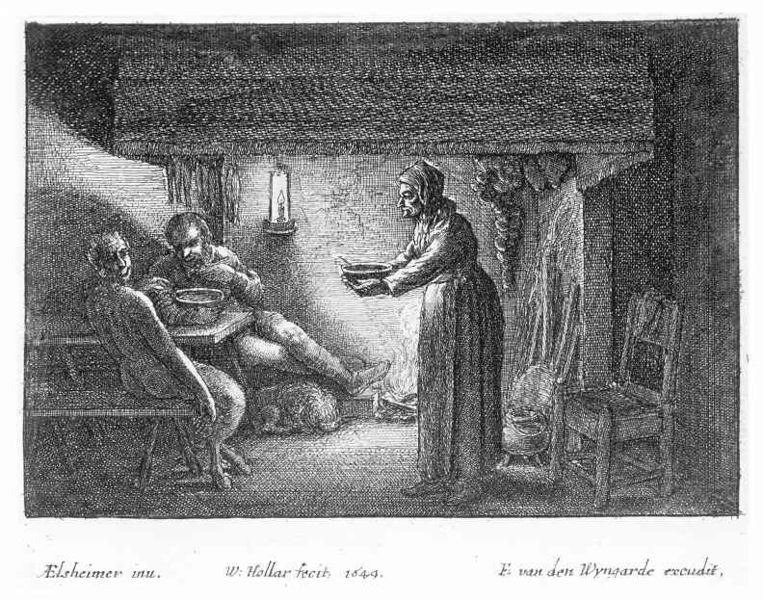
Titel: Der Satyr beim Bauern
Künstler: Wenzel Hollar
Standort: Karlsruhe
Institution: Staatliche Kunsthalle Karlsruhe
Schlagwörter: dunkel, feuer, gott, hand, mann, nackt, schatten, weiß, frauen, menschen, sitzen, abend, fenster, frau, grau, hell, holz, hut, kleid, lampe, laterne, licht, männer, nacht, raum, schwarz, skizze, stuhl, tisch, zeichnung, zimmer, dach, haus, hund, tier, gesellschaft, haube, alt, gericht, trinken, alte, angebot, diener, mensch, schale, schüssel, stehen, teller, holland, innenraum, möbel, signatur, vorhang, öl, hütte, boden, haare, interieur, sitzend, decke, drei, familie, innen, mutter, kamin, pferd, beine, fell, huf, hufe, topf, füße, magd, schrift, ecke, liegen, düster, lehne, trocknen, zwei, grafik, graphik, bank, not, essen, gäste, löffel, weib, zwei männer, kerze, balken, stube, kammer, besen, nackte, zwiebel, fleisch, tusche, nahrung, flamme, maske, druck, schwarzweiss, druckgrafik, radierung, stich, titel, satire, text, bleistift, schuh, dämon, mahl, mahlzeit, bänke, sims, kerzenschein, schein, küche, rau, abendessen, erleuchtet, hilfe, teufel, satyr, faun, pan, mittelalter, müde, nackte frau, baldachin, suppe, esse, kochen, dürer, kupferstich, abzug, alte frau, armut, wirtshaus, kessel, lichtkegel, knecht, dämonen, feuerstelle, herd, stuch, zeichung, knoblauch, latein, fauer, zwiebeln, bewirtung, wirtin, bordell, scheiße, elsheimer, 1844, hollar, 1649, 1644, erschöpftz, fruüchte, shit, happens, stuzhl, knoblauchzopf, altte, knopblauch, ketze, arme stube, hollar freith, e van den wyngarde, zwiebelzopf, bank#schüssel, van den wyngarde, van der wyngarde, lichteinfluss